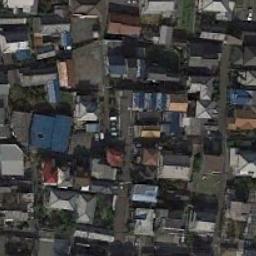
Label: residential